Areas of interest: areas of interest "Scientific Research Institution"
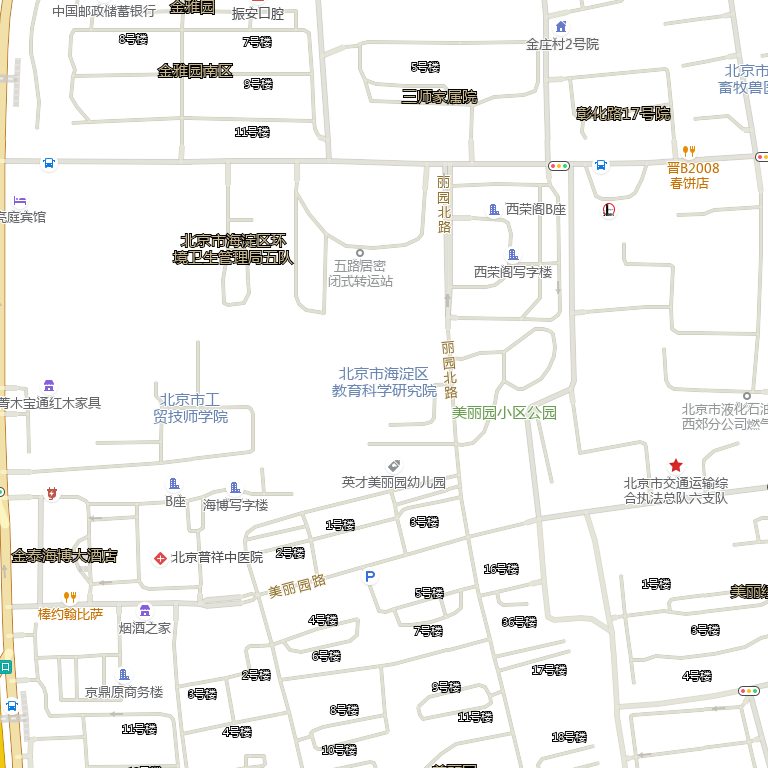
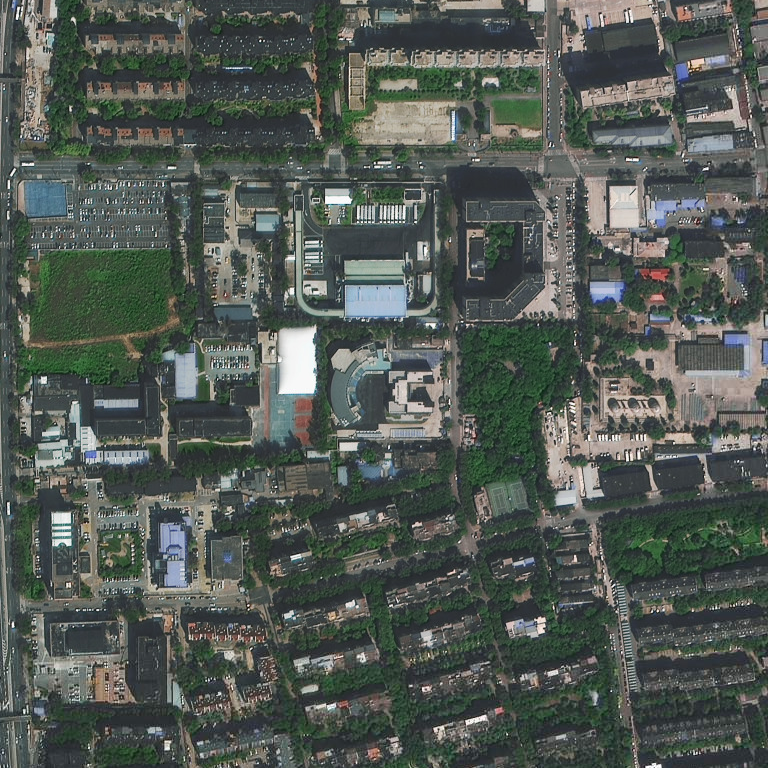